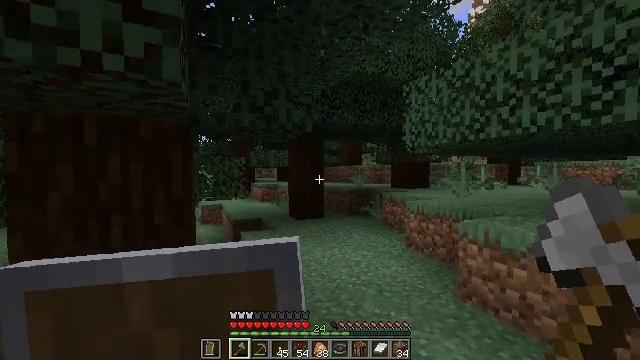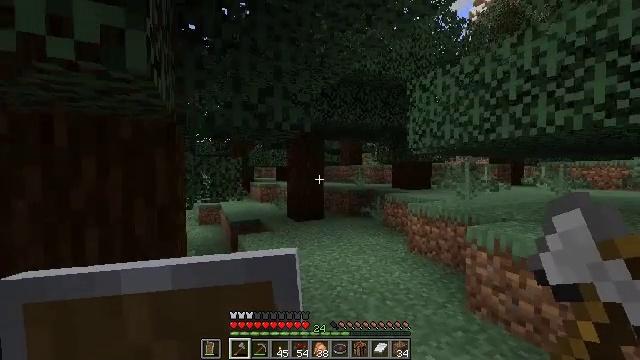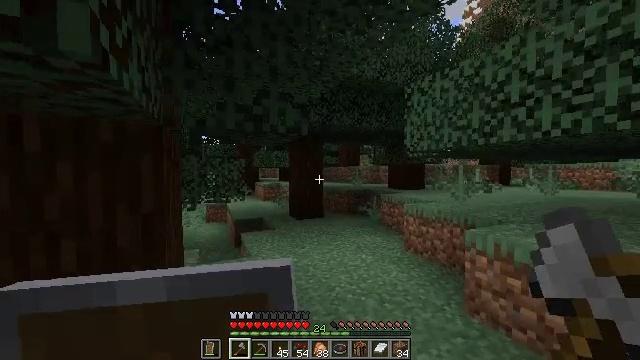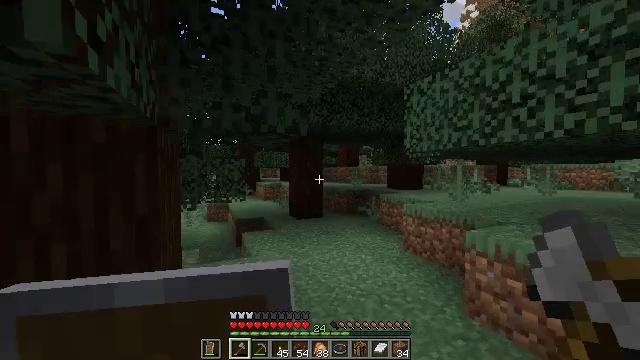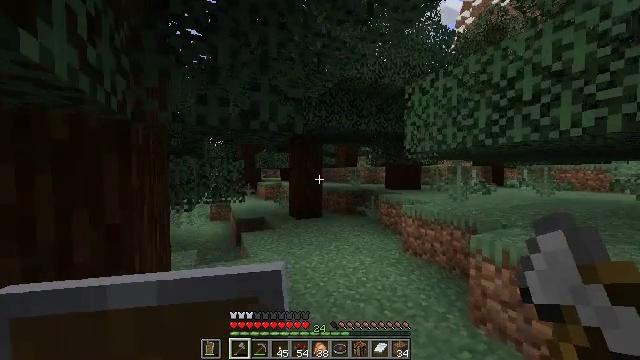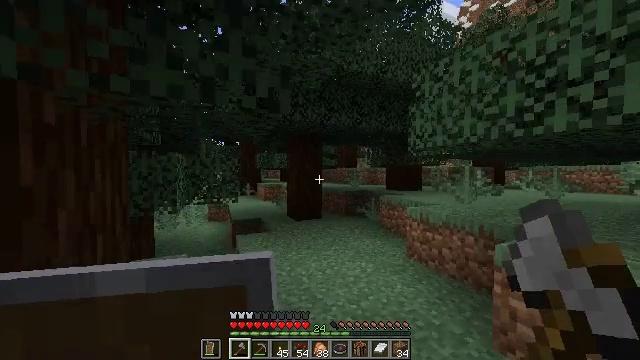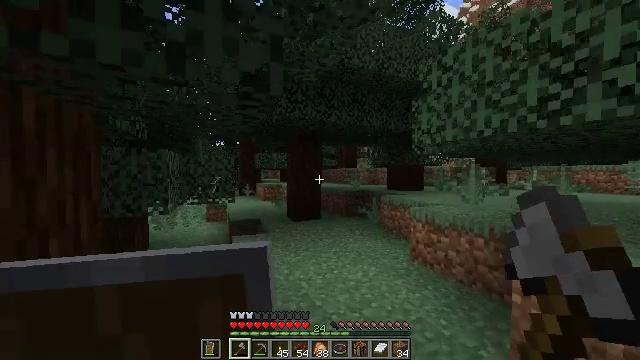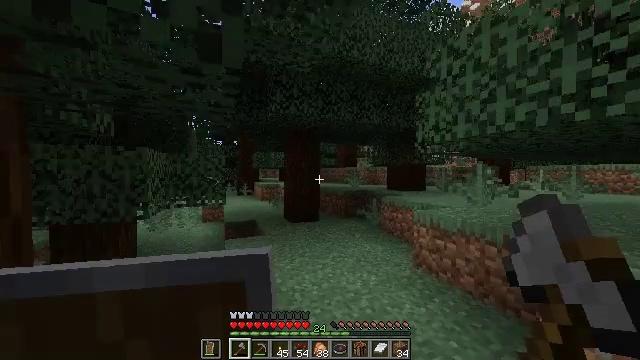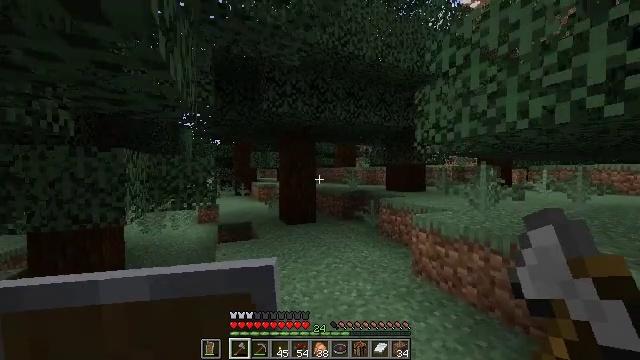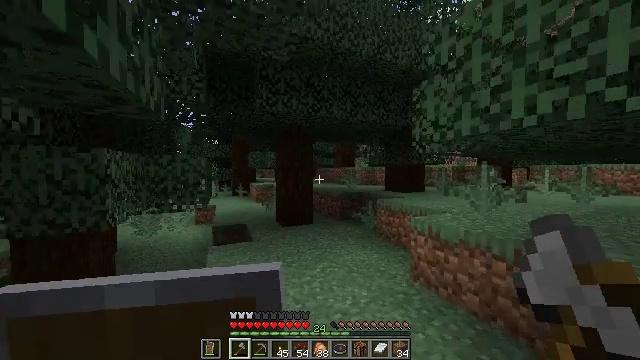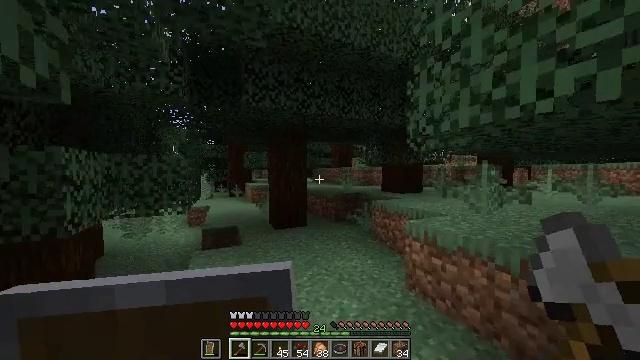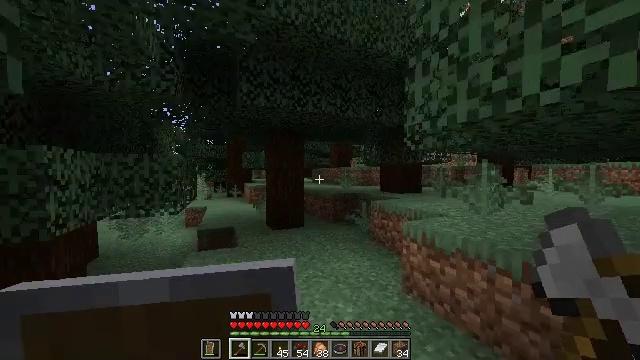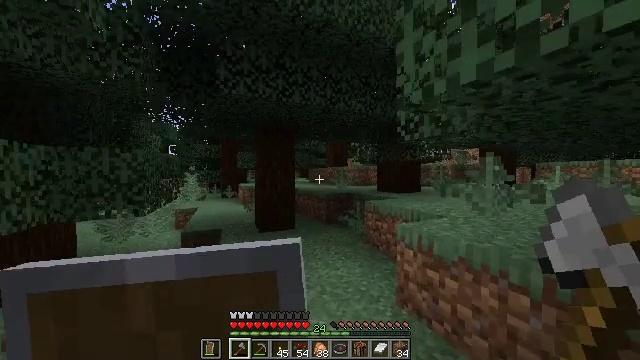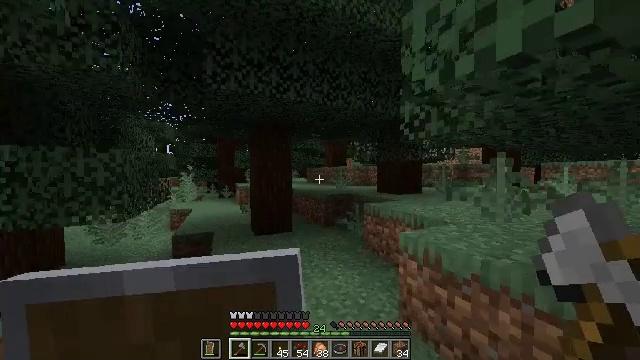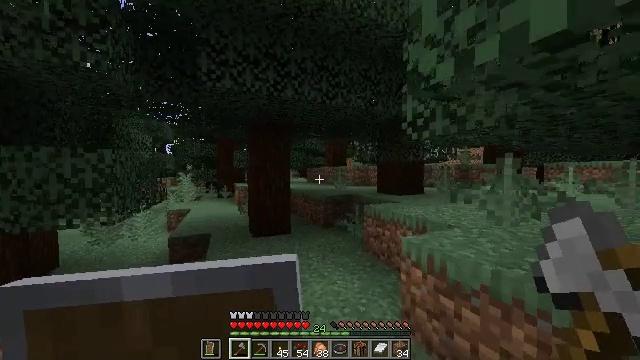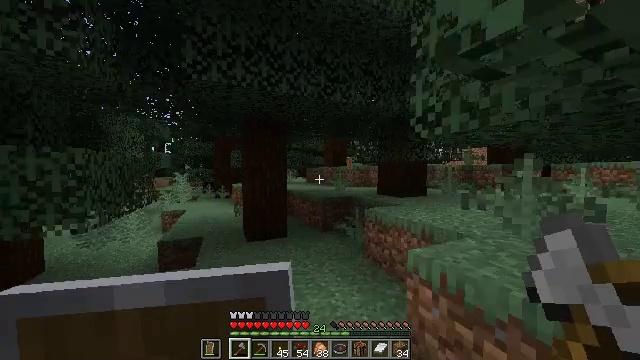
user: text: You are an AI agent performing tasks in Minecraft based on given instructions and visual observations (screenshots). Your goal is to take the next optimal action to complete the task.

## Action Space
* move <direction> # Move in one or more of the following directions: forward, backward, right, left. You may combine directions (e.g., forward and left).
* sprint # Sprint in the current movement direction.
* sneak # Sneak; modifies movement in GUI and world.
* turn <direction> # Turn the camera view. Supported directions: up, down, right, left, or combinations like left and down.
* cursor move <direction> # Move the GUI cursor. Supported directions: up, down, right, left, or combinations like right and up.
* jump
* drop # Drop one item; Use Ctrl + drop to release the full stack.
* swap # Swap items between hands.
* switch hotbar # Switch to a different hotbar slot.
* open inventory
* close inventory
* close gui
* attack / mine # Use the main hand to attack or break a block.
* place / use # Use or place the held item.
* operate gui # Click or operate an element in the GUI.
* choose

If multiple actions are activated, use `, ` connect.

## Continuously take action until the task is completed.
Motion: motion action
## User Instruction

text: Gather spruce leaves to collect foliage.
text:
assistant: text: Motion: move forward
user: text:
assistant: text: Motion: move forward
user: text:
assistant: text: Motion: move forward
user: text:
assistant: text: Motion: move forward
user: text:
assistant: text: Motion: move forward
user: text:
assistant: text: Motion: move forward
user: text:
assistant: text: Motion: move forward and move right
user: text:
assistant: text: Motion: move forward and move right
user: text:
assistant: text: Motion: move forward and move right
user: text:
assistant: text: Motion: move forward and move right
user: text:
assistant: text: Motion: move forward and move right
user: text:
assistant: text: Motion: move forward
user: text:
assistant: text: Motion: move forward
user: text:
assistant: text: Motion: move forward
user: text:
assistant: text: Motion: move forward
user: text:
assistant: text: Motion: move forward
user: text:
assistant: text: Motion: move forward
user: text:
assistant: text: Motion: move forward
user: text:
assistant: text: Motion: move forward, turn left
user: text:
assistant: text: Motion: move forward, turn left
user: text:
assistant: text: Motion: move forward and move left, turn left
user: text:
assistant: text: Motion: move forward and move left, turn left
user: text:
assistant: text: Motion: move forward and move left
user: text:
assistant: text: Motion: move forward and move left
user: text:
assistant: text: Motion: move forward
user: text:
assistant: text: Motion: move forward
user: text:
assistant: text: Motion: move forward
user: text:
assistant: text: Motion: move forward
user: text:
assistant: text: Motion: move forward, jump
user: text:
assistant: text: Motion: move forward, jump